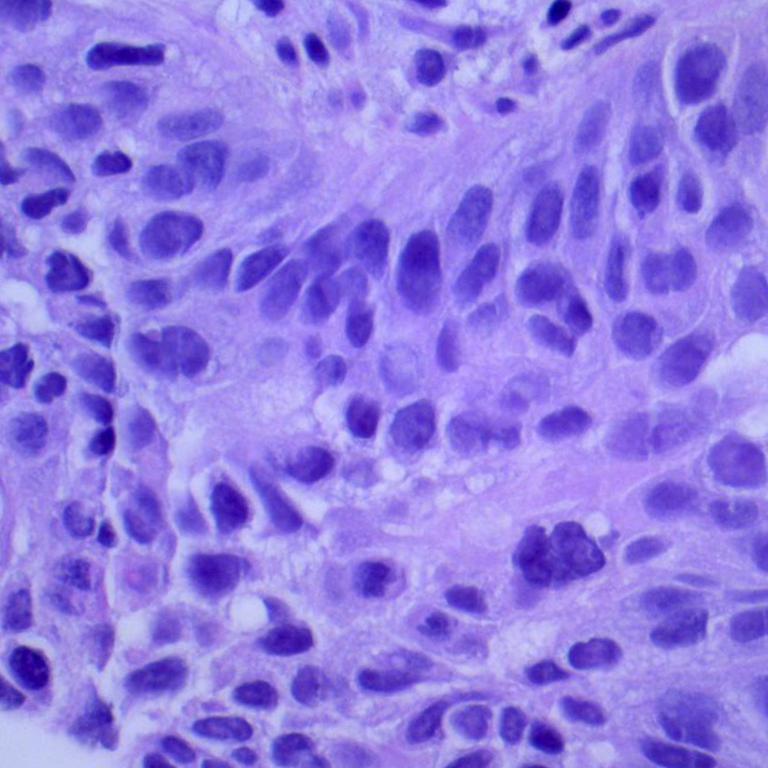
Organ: lung
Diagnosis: squamous carcinomas